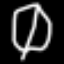
Label: leaf